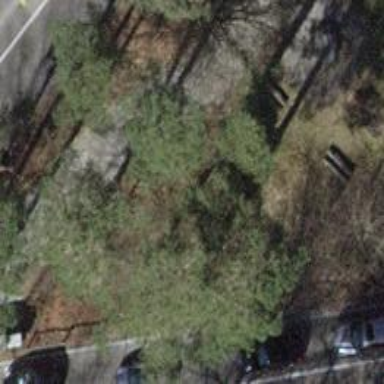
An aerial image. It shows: Bench for seating.